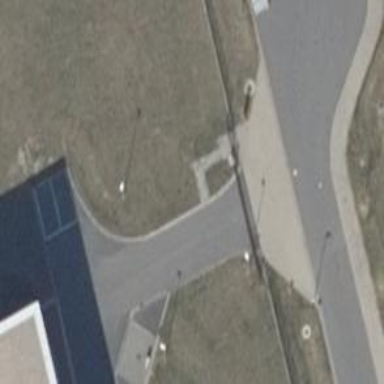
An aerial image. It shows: Asphalt driveway for service vehicles.